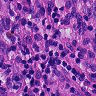
Metastatic tissue present: yes